Question: I have created a chart and the area chart has negative values - how can i get these to show rather than just being cut off ? (is this possible). See image below for what i am looking for.

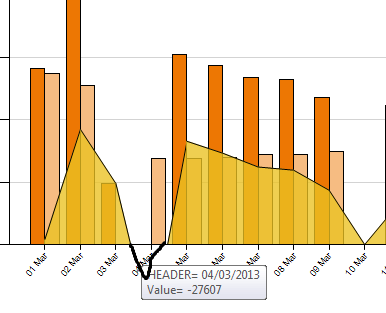
Answer: you should use 'Minimum' (and 'Maximum') property for AxisY.
'''
<AxisY Minimum="-120" Maximum="100"> </AxisY>
'''
refer <URL> for documentation about 'Axis.Minimum Property'
> Note that if you set this value explicitly, the X-values of data
elements must be taken into account. If all data points have X-values
of zero, the Chart control will assume the first data point occurs at
zero. Also, if the Minimum value is explicitly set, the
IsStartedFromZero property will be ignored. The Minimum value must be
less than the Maximum value. To automatically round the maximum and
minimum axis values call the RoundAxisValues method.
Another property to keep in consideration is 'Axis.IsStartedFromZero Property'.
Refer <URL> for documentation.